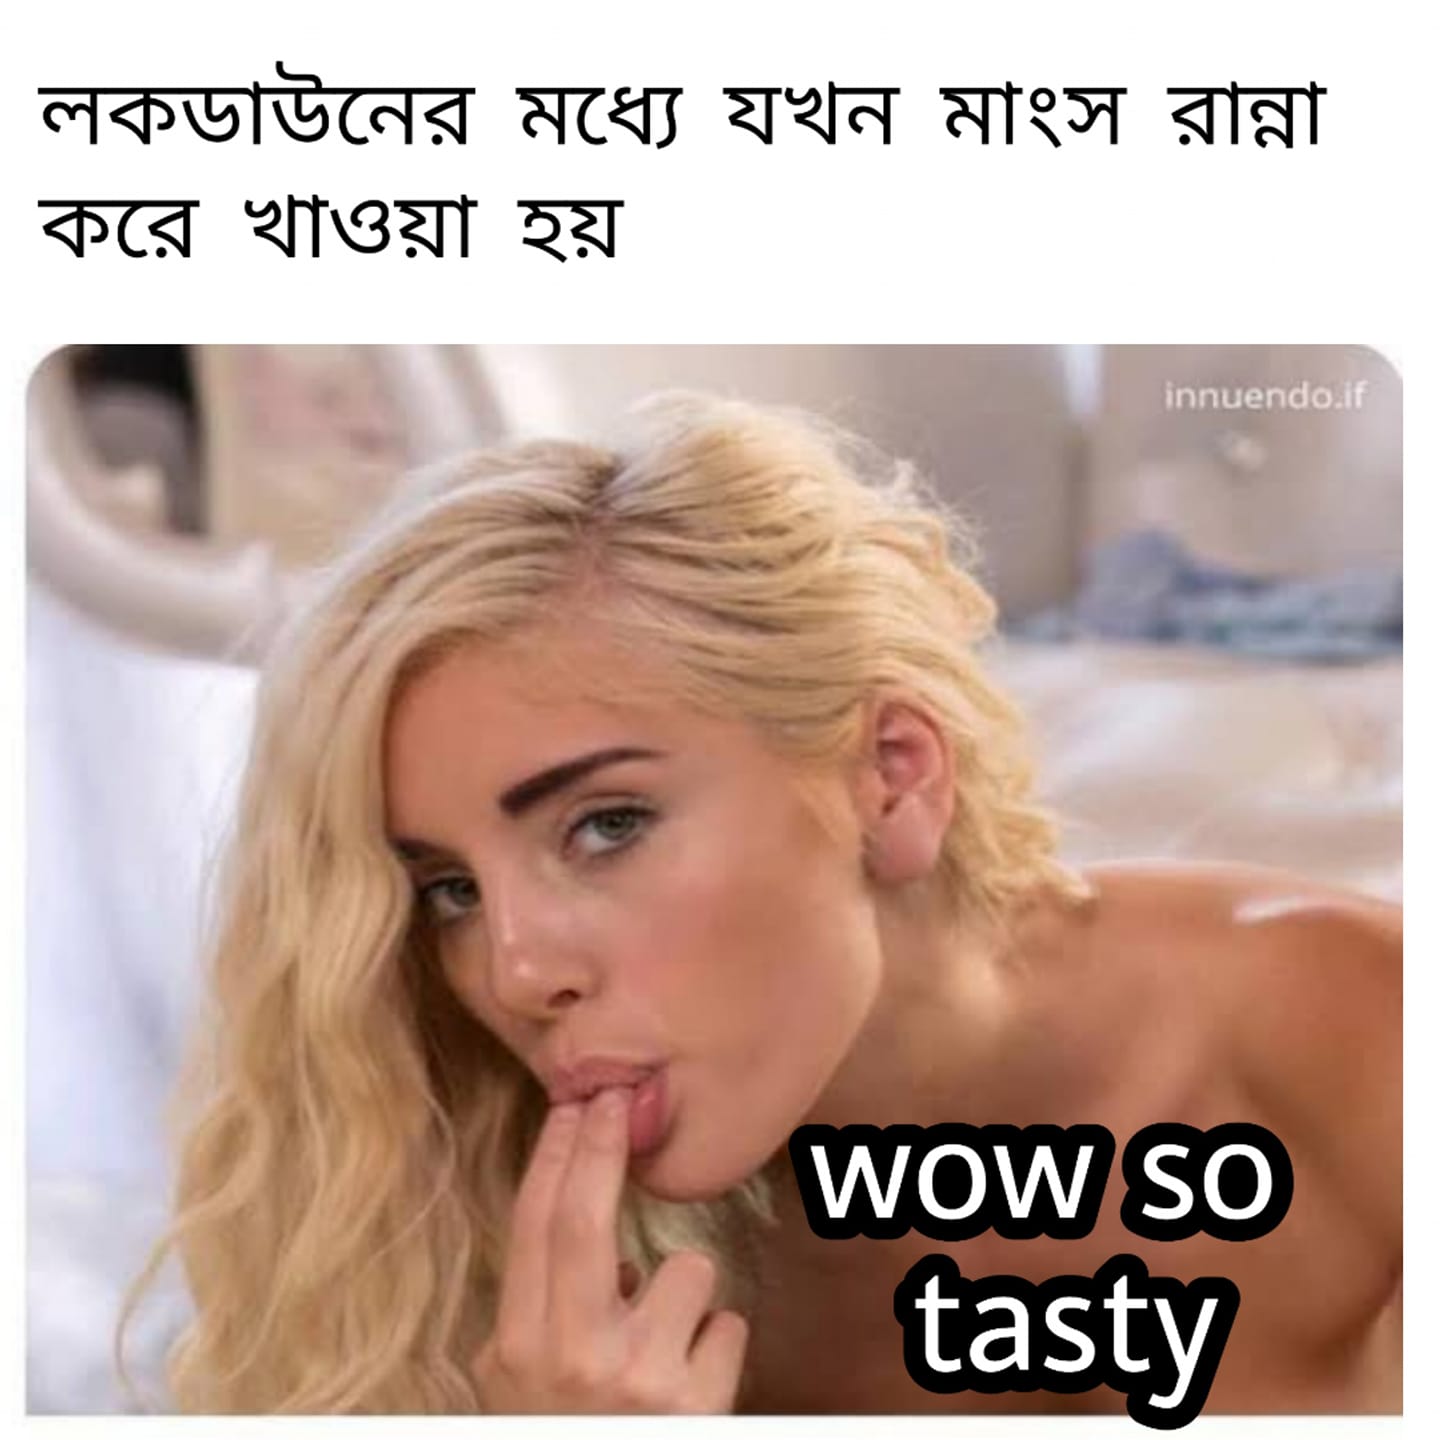
Caption: লকডাউনের মধ্যে যখন মাংস রান্না করে খাওয়া হয়     wow so tasty
Label: hate